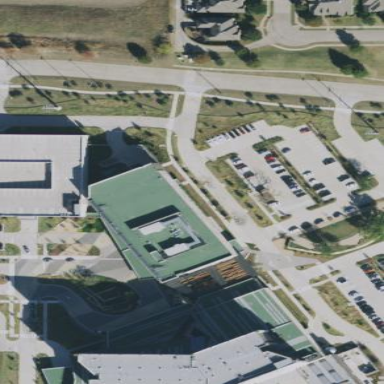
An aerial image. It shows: Hospital.